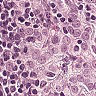
Metastatic tissue present: yes